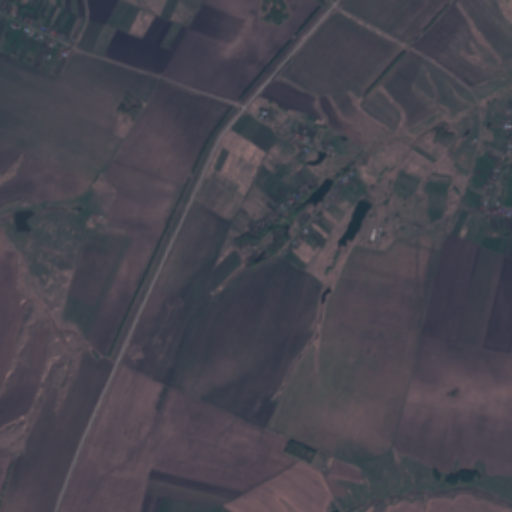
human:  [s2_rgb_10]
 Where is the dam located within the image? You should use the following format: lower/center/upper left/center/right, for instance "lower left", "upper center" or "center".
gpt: The dam is located in the lower right of the image.
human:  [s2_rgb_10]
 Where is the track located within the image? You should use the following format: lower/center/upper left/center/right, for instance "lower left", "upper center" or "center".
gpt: There is no track in the image.